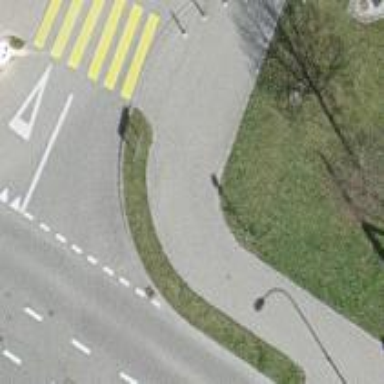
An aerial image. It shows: Footway with fine gravel surface.